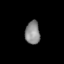
Tissue: lung
Cell type: Others
Senescence score: 0.2032
Nuclear area (px): 335
Mean DAPI intensity: 138.481